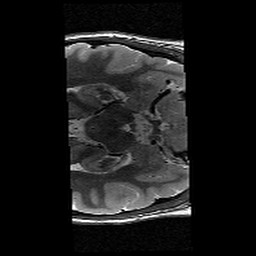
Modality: T2w
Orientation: axial
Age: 11
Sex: female
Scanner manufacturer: siemens
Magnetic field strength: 3 T
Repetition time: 9.23 s
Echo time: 0.067 s